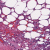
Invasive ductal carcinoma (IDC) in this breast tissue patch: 0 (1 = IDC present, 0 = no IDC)